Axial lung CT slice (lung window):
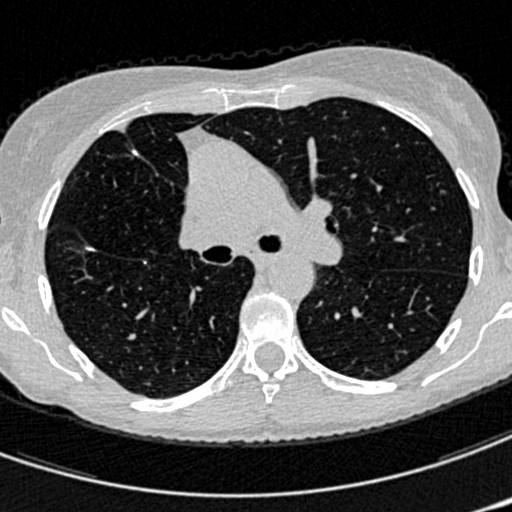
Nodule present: no